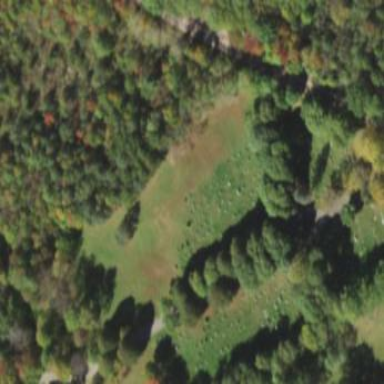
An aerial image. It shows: Cemetery.